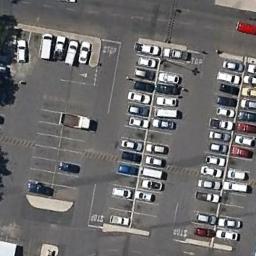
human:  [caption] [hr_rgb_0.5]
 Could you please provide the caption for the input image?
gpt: There is a white building by the parking lot .

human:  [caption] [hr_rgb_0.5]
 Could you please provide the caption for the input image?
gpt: The parking lot has some neatly arranged cars of different colors .

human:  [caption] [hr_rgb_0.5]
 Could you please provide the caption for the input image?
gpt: There are many different colors and styles of cars in the parking lot .

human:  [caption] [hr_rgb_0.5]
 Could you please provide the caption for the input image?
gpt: There are some cars on the parking lot .

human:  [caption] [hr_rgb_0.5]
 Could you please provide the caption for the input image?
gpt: There are some cars on the parking lot .